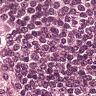
Metastatic tissue present: no